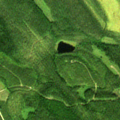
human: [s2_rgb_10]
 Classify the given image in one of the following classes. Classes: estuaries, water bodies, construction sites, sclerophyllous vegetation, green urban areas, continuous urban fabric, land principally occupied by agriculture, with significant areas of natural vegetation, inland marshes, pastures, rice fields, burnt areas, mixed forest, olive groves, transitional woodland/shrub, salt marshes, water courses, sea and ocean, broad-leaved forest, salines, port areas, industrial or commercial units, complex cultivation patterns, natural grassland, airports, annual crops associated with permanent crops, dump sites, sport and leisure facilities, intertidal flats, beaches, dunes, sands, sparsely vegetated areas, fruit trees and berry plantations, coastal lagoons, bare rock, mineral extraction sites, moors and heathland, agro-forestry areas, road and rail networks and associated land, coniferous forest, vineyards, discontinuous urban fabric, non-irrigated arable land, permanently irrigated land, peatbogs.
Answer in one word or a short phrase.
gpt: coniferous forest, transitional woodland/shrub